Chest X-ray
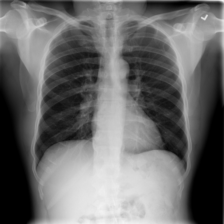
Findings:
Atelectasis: negative
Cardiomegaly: negative
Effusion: negative
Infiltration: negative
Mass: negative
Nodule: negative
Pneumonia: negative
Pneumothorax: negative
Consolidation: negative
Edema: negative
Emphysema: negative
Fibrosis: negative
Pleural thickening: negative
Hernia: negative